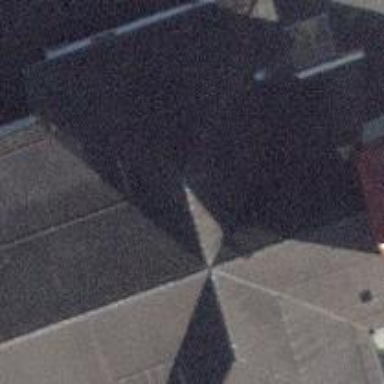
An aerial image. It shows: Building with ridge on the roof.